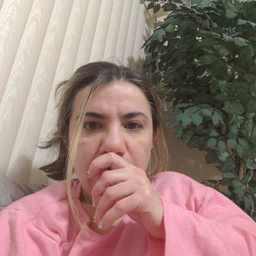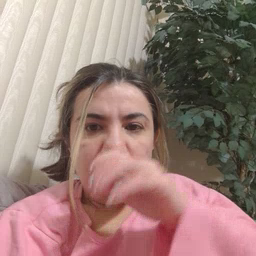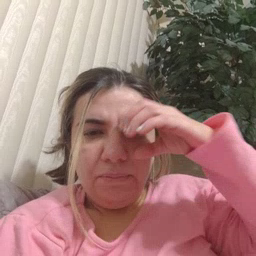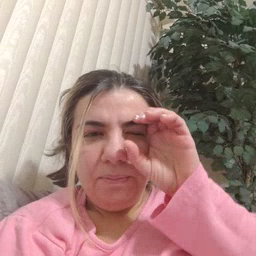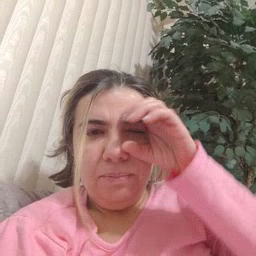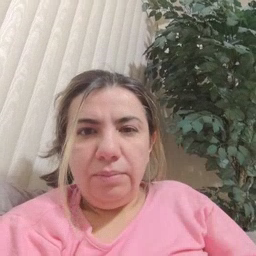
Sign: owl